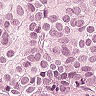
Metastatic tissue present: yes